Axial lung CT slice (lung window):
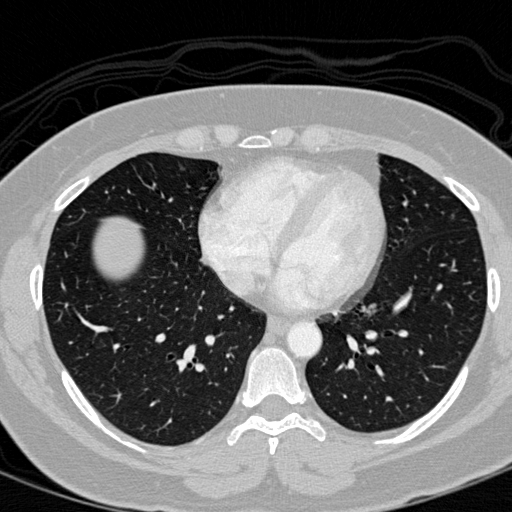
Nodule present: no